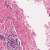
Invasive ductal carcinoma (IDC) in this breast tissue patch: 0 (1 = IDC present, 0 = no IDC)